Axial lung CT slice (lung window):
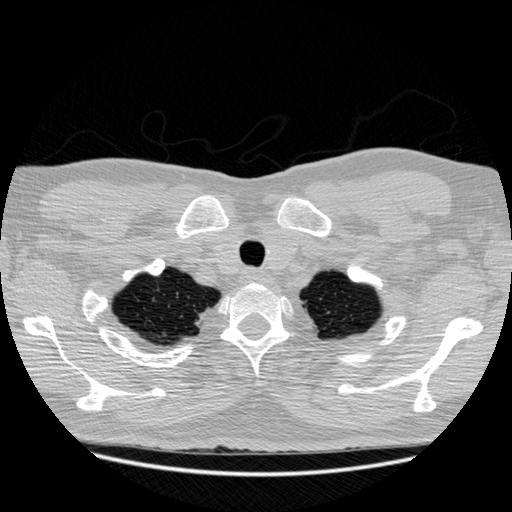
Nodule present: no